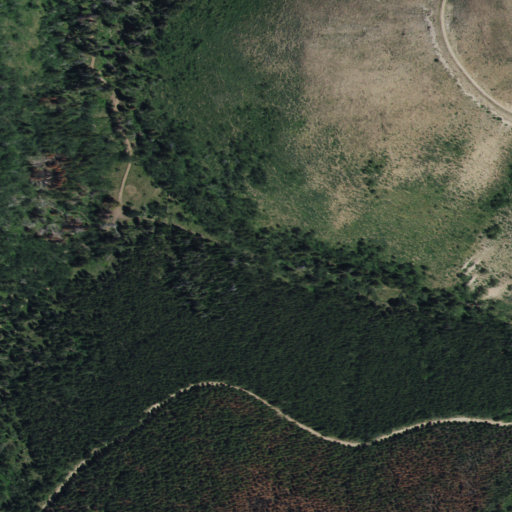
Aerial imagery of valley in Idaho named Telephone Canyon containing grassland, evergreen forest, shrub, open development, mixed forest, and low intensity development